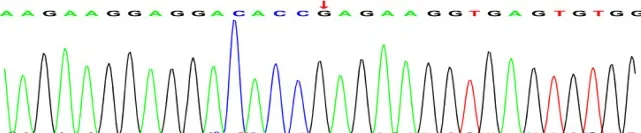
Whole exon sequencing. (Father).
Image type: chart (chart)